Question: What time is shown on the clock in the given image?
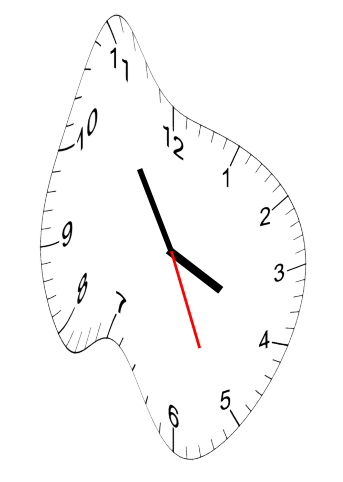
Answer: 03:54:26